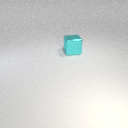
large cyan metal cube